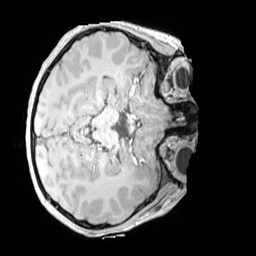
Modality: MP2RAGE
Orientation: axial
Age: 10
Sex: male
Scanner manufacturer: siemens
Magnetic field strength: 3 T
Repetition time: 4 s
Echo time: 0.00303 s